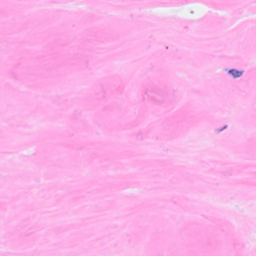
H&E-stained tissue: Breast